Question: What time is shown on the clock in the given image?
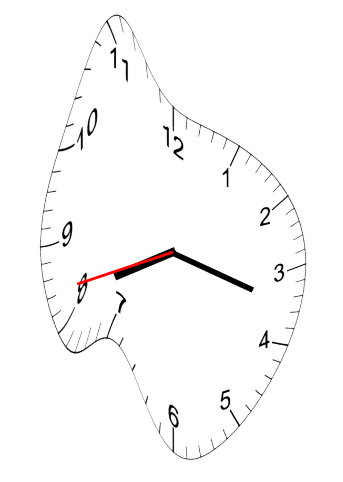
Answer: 08:17:42